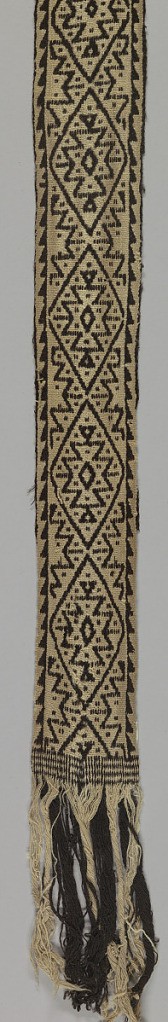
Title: belt
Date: probably 19th century
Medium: wool Technique: double cloth
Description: Belt with geometrical motifs and large diamond shapes. Tan on dark brown background. Warp ends are braided.